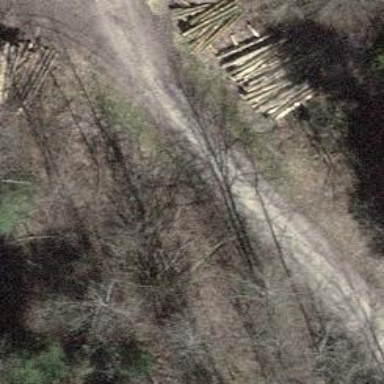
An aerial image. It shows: Track with grade2 tracktype.